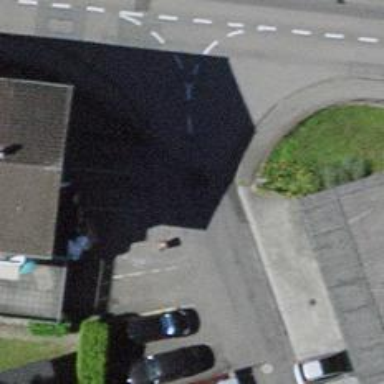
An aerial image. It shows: Kerb serving as barrier.